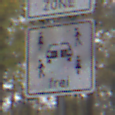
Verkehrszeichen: CarsharingfahrzeugeFrei
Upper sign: BeginnEingeschraenktesHalteverbotZone
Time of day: MorningAfternoon
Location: Outdoor (Nature)
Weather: Overcast
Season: Autumn
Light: Natural